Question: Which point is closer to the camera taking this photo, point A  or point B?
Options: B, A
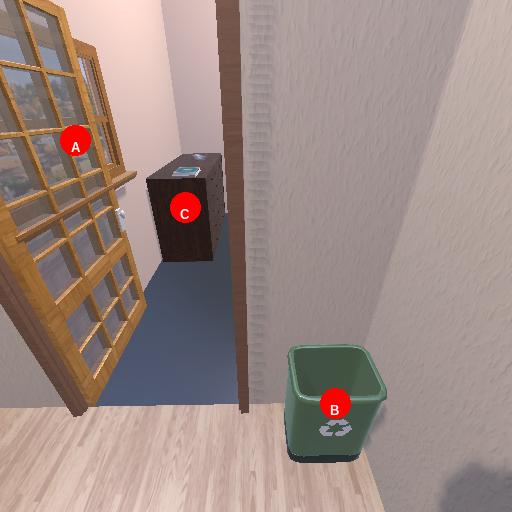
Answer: B